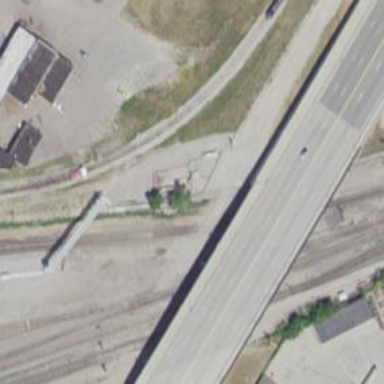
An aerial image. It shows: Railway siding for service.